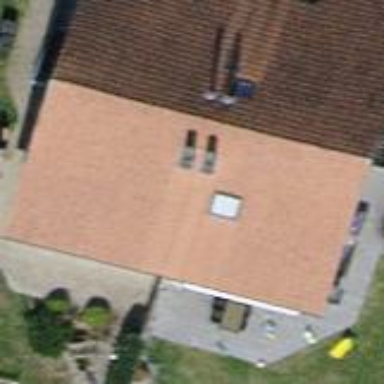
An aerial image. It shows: Semi-detached house with gabled roof.